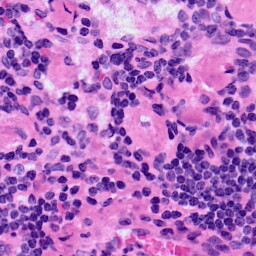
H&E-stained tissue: LymphNode